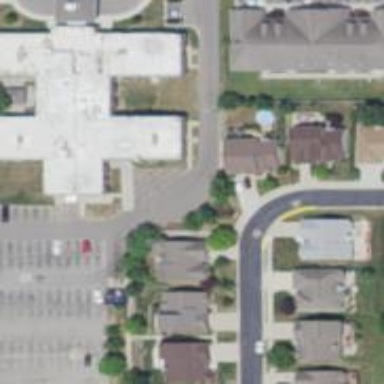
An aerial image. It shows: Hospice building providing healthcare services.